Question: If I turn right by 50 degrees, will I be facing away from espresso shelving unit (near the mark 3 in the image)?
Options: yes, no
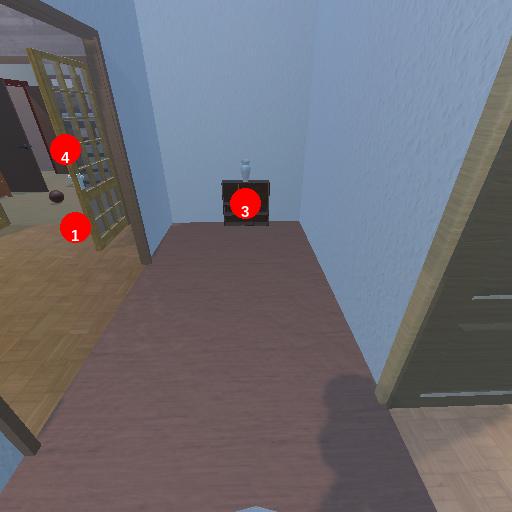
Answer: yes